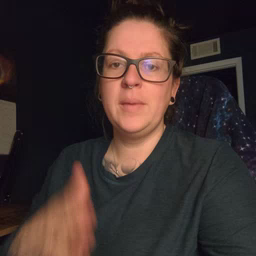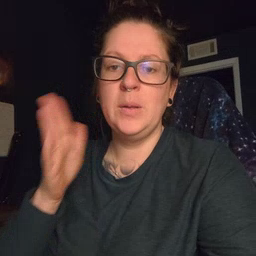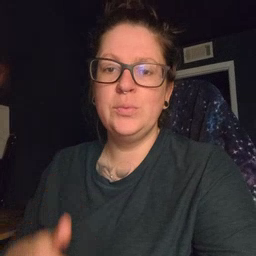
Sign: bedroom